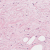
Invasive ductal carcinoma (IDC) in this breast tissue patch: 0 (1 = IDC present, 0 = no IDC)